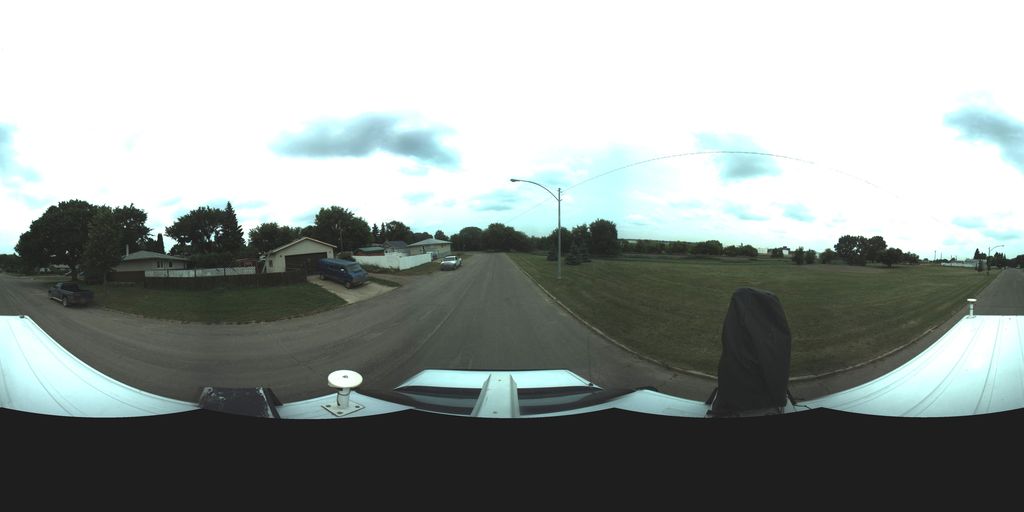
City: saskatoon